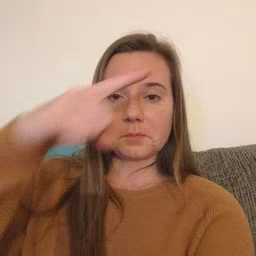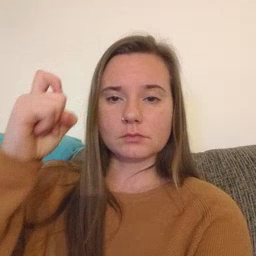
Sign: because